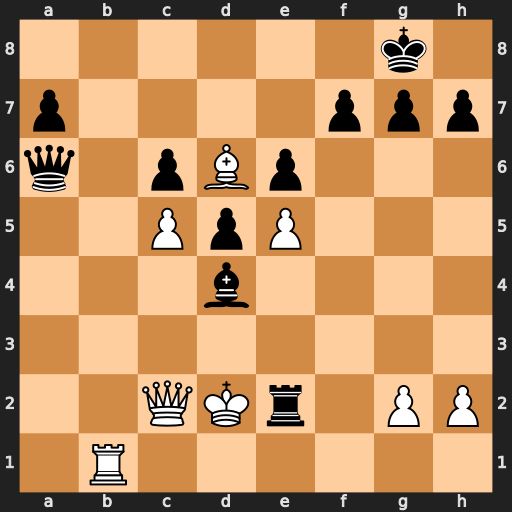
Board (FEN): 6k1/p4ppp/q1pBp3/2PpP3/3b4/8/2QKr1PP/1R6
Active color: w
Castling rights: -
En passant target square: -
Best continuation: Kd1 f5 Qxe2